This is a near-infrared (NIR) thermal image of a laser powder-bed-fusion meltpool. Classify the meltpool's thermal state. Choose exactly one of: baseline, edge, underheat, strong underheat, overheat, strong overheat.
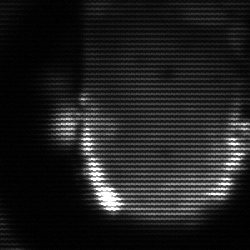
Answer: baseline